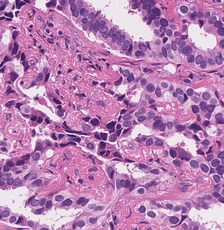
Tumor epithelial tissue: yes
Tumor-associated stroma tissue: yes
Normal tissue: no